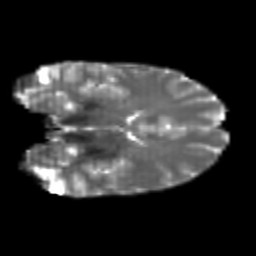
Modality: T2w
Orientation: coronal
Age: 23
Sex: female
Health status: healthy
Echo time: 0.074 s